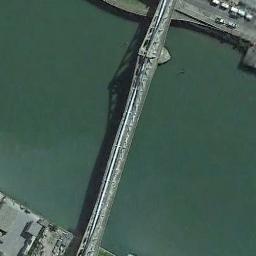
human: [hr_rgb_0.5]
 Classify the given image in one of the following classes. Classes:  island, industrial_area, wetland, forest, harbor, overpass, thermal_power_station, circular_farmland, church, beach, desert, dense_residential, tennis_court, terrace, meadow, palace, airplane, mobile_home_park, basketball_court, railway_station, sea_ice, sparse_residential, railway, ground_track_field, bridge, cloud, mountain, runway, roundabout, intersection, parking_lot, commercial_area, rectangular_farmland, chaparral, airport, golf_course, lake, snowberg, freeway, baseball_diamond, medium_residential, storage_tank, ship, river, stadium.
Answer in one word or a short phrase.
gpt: bridge